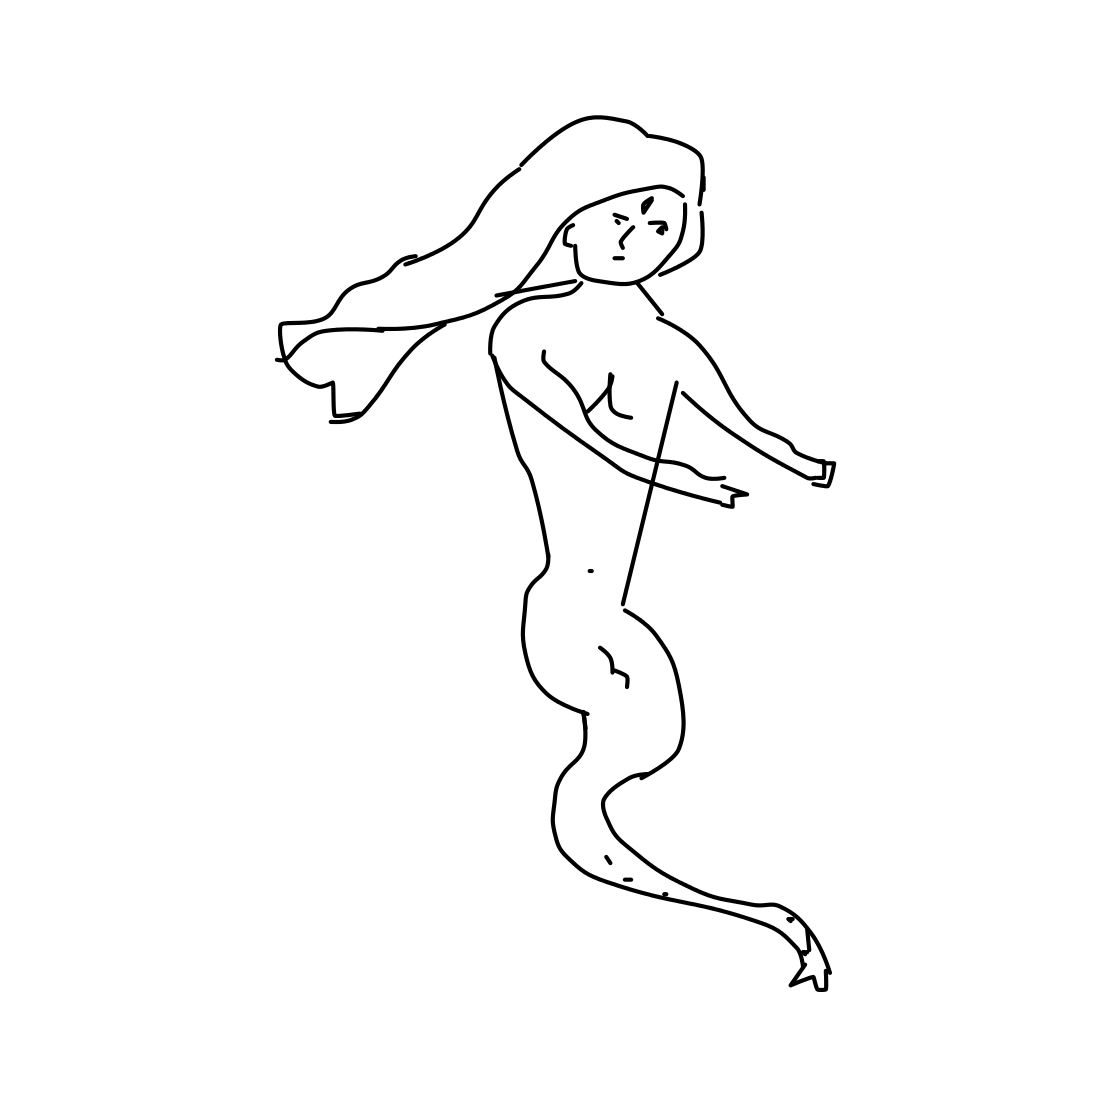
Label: mermaid